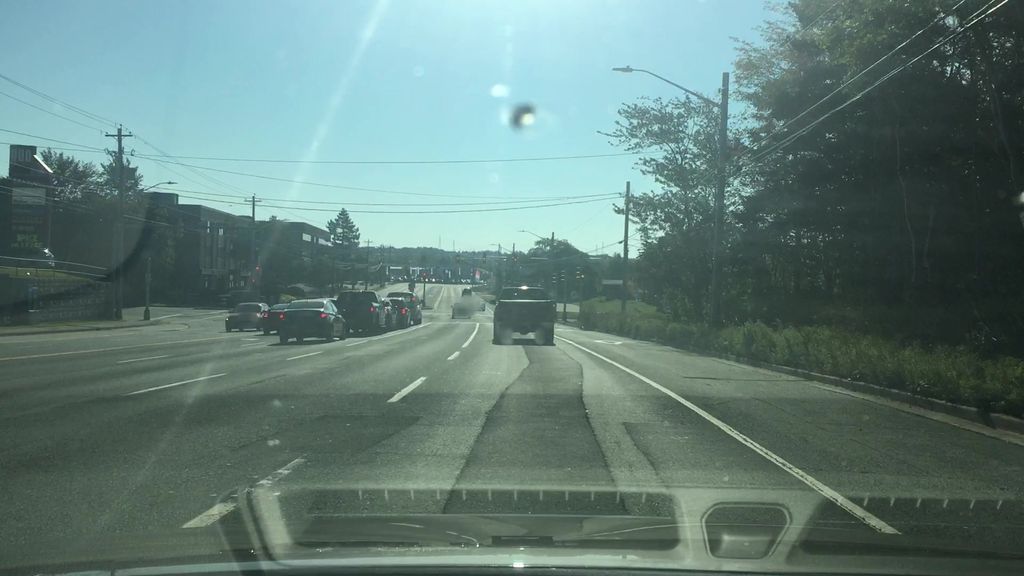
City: halifax